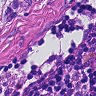
Metastatic tissue present: yes